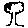
Label: tree